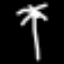
Label: palm tree